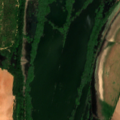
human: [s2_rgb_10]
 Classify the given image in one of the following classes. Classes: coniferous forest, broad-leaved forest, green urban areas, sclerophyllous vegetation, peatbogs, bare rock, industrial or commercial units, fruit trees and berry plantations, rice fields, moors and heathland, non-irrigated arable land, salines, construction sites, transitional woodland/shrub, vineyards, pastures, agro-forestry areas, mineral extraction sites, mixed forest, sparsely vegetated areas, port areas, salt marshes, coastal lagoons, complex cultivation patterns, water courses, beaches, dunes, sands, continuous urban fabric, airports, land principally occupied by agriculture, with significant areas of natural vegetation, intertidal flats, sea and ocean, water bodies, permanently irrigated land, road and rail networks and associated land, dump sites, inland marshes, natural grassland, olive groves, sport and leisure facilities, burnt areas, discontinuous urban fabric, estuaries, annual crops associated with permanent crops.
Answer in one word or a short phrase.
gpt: permanently irrigated land, land principally occupied by agriculture, with significant areas of natural vegetation, inland marshes